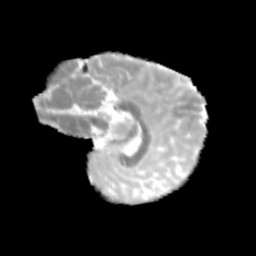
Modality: MD
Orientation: sagittal
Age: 11
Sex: female
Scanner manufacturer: siemens
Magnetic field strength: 3 T
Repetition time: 3.8 s
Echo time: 0.07 s